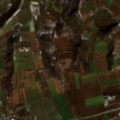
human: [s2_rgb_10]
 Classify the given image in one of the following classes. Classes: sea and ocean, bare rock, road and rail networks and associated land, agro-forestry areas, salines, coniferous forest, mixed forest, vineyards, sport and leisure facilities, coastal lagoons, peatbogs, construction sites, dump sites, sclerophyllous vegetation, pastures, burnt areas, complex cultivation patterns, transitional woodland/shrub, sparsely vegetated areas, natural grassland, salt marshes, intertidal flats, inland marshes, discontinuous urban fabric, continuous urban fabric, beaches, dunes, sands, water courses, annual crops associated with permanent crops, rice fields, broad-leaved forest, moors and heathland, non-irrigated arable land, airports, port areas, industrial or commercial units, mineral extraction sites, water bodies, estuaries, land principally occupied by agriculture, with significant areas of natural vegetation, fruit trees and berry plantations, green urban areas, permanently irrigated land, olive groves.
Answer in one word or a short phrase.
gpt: non-irrigated arable land, vineyards, complex cultivation patterns, land principally occupied by agriculture, with significant areas of natural vegetation, broad-leaved forest